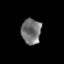
Tissue: prostate
Cell type: T cells
Senescence score: 0.7404
Nuclear area (px): 487
Mean DAPI intensity: 116.456